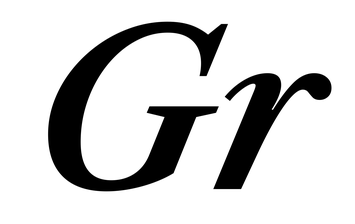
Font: LibreCaslonText-Italic_SemiBold_Italic